Question: I'm creating a overlay with a button.
Button has black color background and the overlay also have black color background with opacity 0.6.
My problem is i can not see the black background of the button.
Sample <URL> is here. Please find the screenshot too.
HTML
'''
<section id="s-explore">
<div class="pagebreak"><span>The Lifestyle</span> <i class="down">&lt;</i>
</div>
<div class="wrapper layout">
<div class="col">
<div class="media">
<img id="d1" src="http://placekitten.com/300/300" />
<div class="contenthover">
<p><a href="#" class="mybutton">Lorem ipsum</a>
</p>
</div>
</div>
</div>
'''
CSS
'''
.contenthover{
color:#fff;
}
.mybutton{
padding:20px;
color:#fff;
background-color:#000;
margin:10px;
}
'''
Jquery
'''
$(function () {
$(' #d1').contenthover({
overlay_width: 300,
overlay_height: 150,
effect: 'slide',
slide_direction: 'bottom',
overlay_x_position: 'center',
overlay_y_position: 'bottom',
overlay_background: '#000',
overlay_opacity: 0.8
});
});
'''
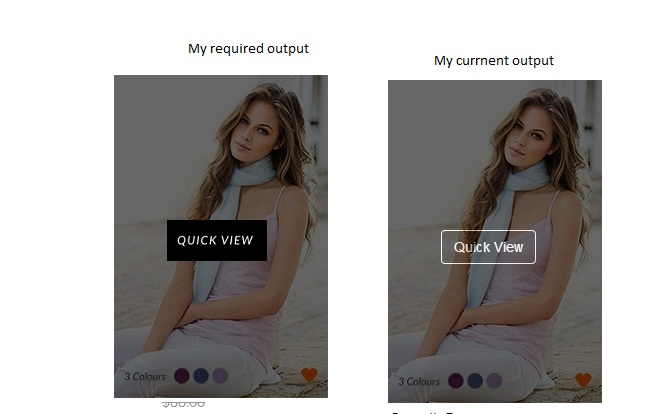
Answer: The button will inherit its opacity from the parent, so an opacity of 1 will actually be 0.8.
To fix this, make the background opaque as well, and specify a color with an alpha value instead:
'''
/* overlay_opacity: 0.8 This be gone */
background-color: rgba(0, 0, 0, 0.8);
'''
See also: <URL>